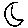
Label: moon